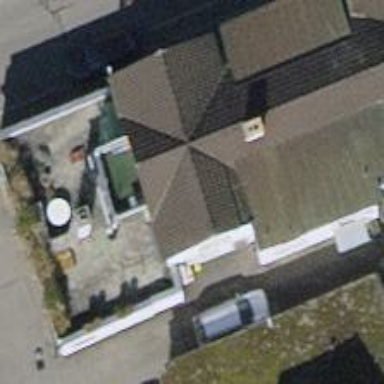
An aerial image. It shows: Commercial building.